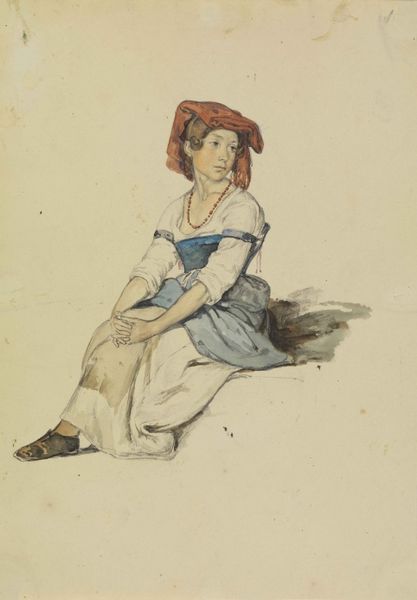
Titel: Italienisches Mädchen mit roter Kopfbedeckung, die Hände über den Knien gefaltet
Künstler: Johann Baptist Kirner
Standort: Karlsruhe
Institution: Staatliche Kunsthalle Karlsruhe
Schlagwörter: blau, feder, fuß, hand, kopf, schatten, weiß, aquarell, mädchen, sitzen, ausschnitt, bunt, finger, frau, frisur, hell, hut, kleid, mund, nase, ohr, schmuck, schwarz, skizze, zeichnung, blick, rot, tuch, haube, malerei, rock, hemd, jung, arm, arme, augen, bluse, gesicht, halten, kleidung, ärmel, bildnis, hände, portrait, porträt, auge, figur, haare, kostüm, pose, sitzend, kind, locken, perlen, schultern, traurig, beine, kopfbedeckung, schürze, magd, seitlich, papier, modell, ruhen, sitz, italien, mieder, schuhe, studie, bäuerin, farben, kette, farbe, grafik, graphik, beige, blue, hands, hat, red, white, langeweile, dark, dress, face, gefaltet, gray, green, hair, lady, seated, sit, sitting, skirt, woman, kopftuch, ernst, sitzt, melancholie, brown, stufe, nachdenklich, verträumt, knie, weste, halskette, tusche, unterrock, knien, koloriert, wartend, schuh, sitzfigur, tinte, tracht, verschränkt, sandale, gefaltete hände, sad, griechisch, versonnen, folded, girl, griechenland, koralle, drawing, paper, italienerin, look, shadow, scarf, revolution, necklace, farbigkeit, bäuerlich, mödchen, zeichung, neapel, schnürung, watercolour, shoe, shoes, thinking, italienisch, unterkleid, eye, fingers, towel, mouse, romantik, korallen, nae, sleeves, corset, kop, posture, mädchn, realismus, 1800, sizt, sktech, head scarf, pure, beads, turned, mad, clasped, italienierin, madche!, curled, beube, kolotiert, >weiß, shes, fernweh, leben, trachtenbuch, trachtenstudie, hochsteckfirseur